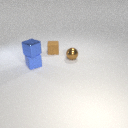
small brown metal sphere to the right of small brown rubber cube